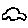
Label: car